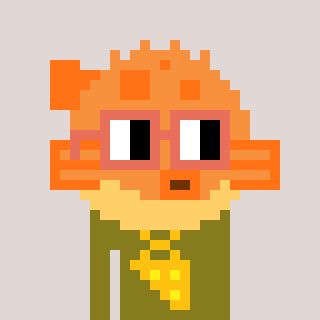
a pixel art character with square orange glasses, a pufferfish-shaped head and a gunk-colored body on a warm background